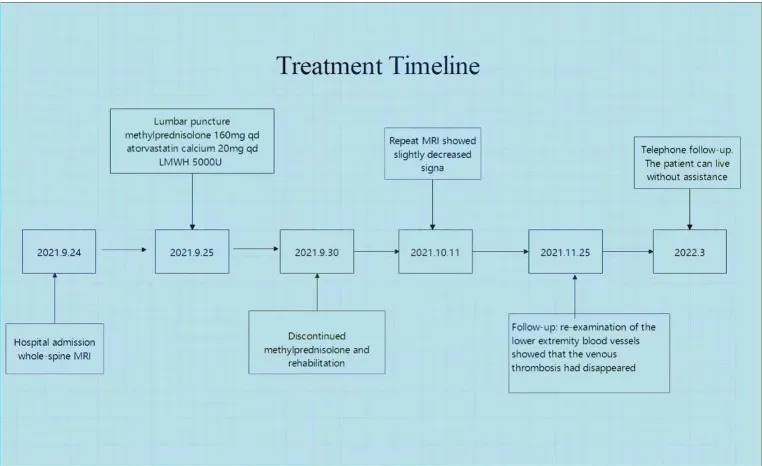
Treatment timeline of the patient.
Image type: chart (chart)